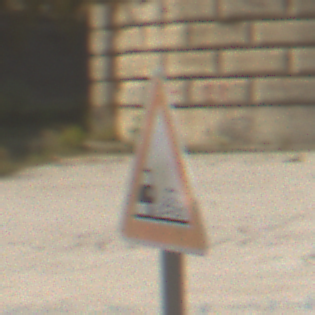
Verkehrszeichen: SplittSchotter
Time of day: MorningAfternoon
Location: Outdoor (Suburban)
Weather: PartlyCloudy
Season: NotSpecified
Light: Natural